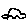
Label: car